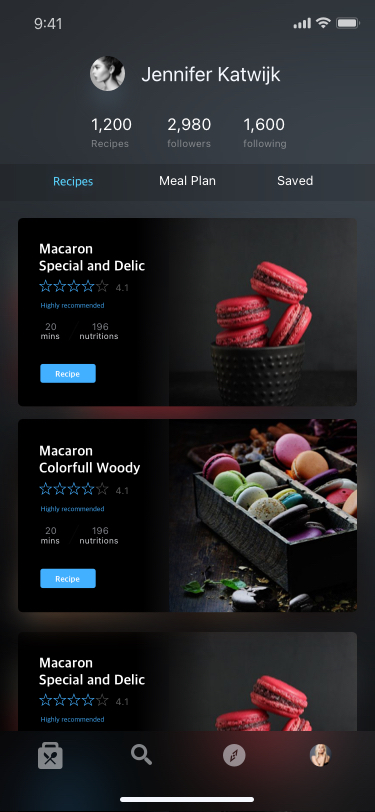
Text in this UI design:
Jennifer Katwijk